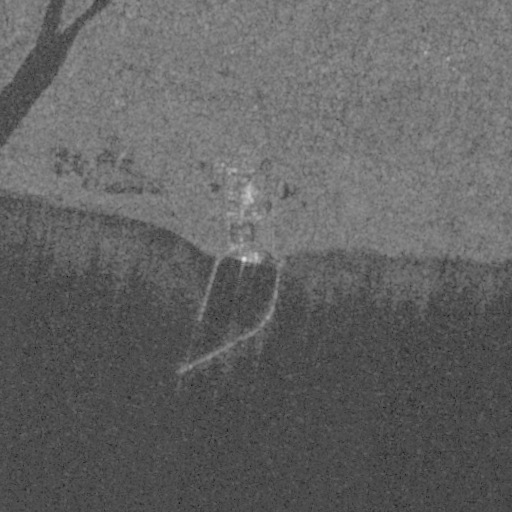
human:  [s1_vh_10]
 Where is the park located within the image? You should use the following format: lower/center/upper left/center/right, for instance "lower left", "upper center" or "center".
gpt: The park is located in the upper center of the image.
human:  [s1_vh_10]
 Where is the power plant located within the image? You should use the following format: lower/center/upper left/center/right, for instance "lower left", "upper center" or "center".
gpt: The power plant is located in the upper center of the image.
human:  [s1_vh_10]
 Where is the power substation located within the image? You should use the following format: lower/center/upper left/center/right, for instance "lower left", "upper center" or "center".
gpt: The power substation is located in the upper center of the image.
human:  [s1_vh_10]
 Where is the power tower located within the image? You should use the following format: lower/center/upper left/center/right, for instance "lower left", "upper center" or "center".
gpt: The power tower is located in the upper left of the image.
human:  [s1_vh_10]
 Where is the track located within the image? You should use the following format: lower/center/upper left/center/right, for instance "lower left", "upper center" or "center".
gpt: There is no track in the image.

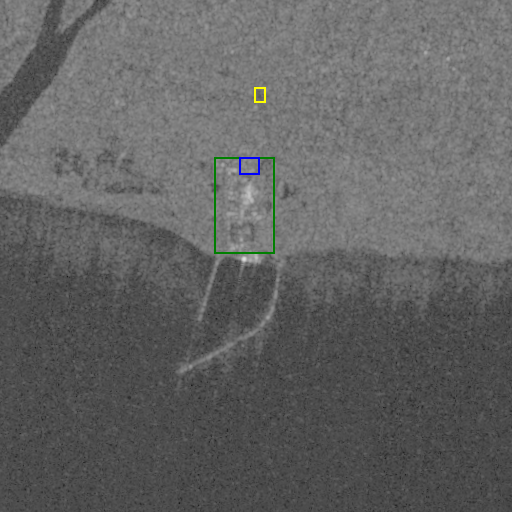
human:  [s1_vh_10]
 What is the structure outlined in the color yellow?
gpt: The structure outlined in yellow is a park.
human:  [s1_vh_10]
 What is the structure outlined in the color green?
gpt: The structure outlined in green is a power plant.
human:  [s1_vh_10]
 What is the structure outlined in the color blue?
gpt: The structure outlined in blue is a power substation.
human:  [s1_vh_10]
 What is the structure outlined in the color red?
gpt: There is no red outline.